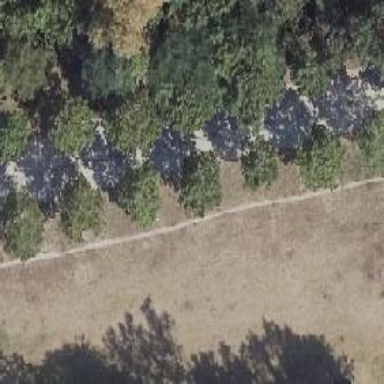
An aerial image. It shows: Deciduous broadleaved tree in park.